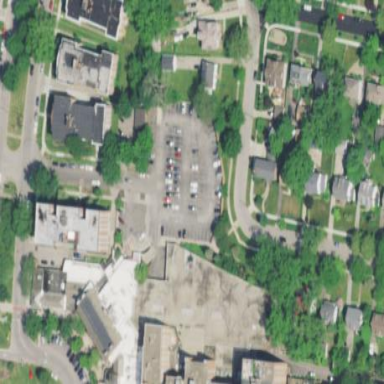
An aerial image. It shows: Parking area with asphalt surface.